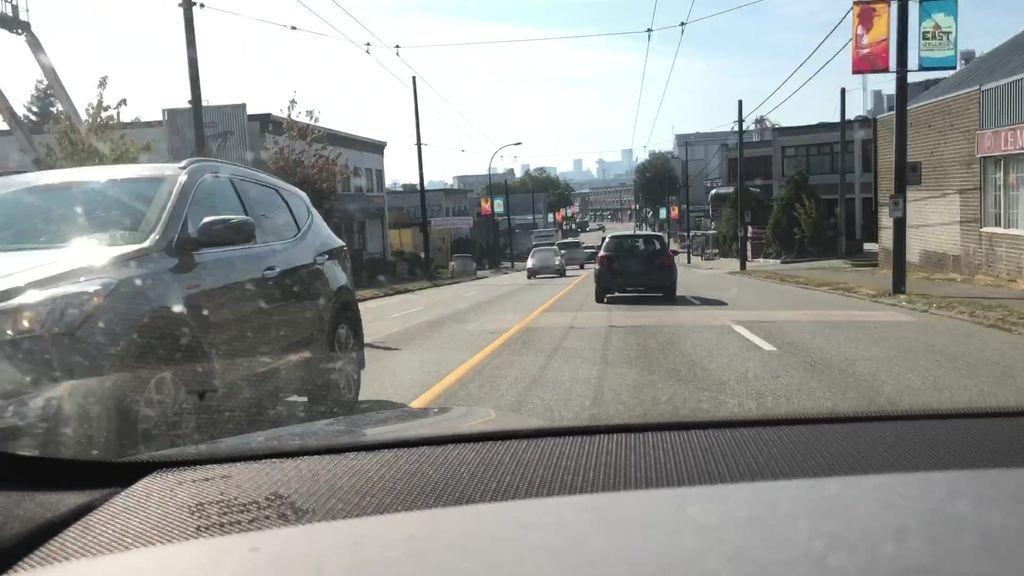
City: vancouver